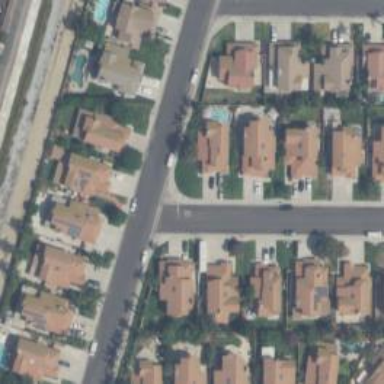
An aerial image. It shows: Residential road.